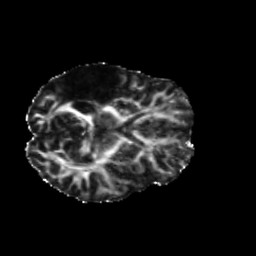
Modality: FA
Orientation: axial
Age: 59
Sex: female
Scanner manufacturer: siemens
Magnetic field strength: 3 T
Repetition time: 5.25 s
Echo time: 0.08 s